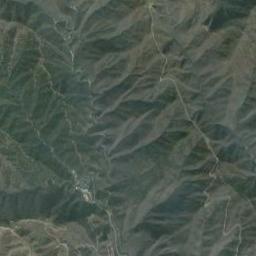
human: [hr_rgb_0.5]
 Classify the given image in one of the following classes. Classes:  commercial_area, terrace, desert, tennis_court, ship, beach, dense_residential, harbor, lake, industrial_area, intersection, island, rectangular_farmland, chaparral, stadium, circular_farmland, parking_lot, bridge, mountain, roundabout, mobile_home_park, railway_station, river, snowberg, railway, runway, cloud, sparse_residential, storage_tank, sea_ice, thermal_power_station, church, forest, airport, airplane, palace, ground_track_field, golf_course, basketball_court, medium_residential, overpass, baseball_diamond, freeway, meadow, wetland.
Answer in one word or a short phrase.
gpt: mountain